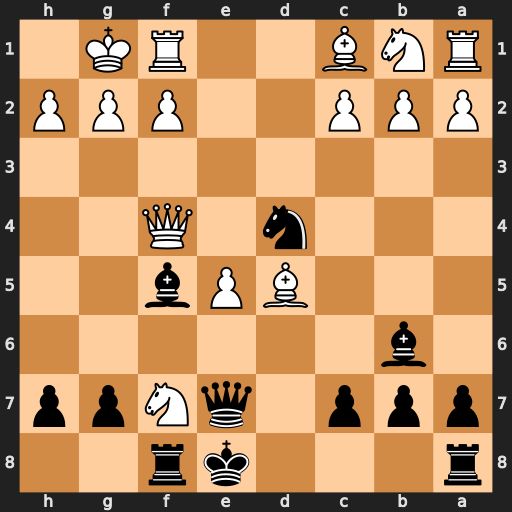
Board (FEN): r3kr2/ppp1qNpp/1b6/3BPb2/3n1Q2/8/PPP2PPP/RNB2RK1
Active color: b
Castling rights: q
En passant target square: -
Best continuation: Ne2+ Kh1 Nxf4